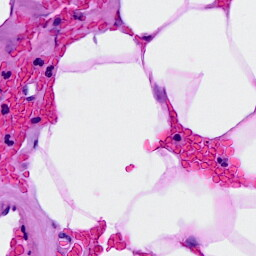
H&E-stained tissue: Breast